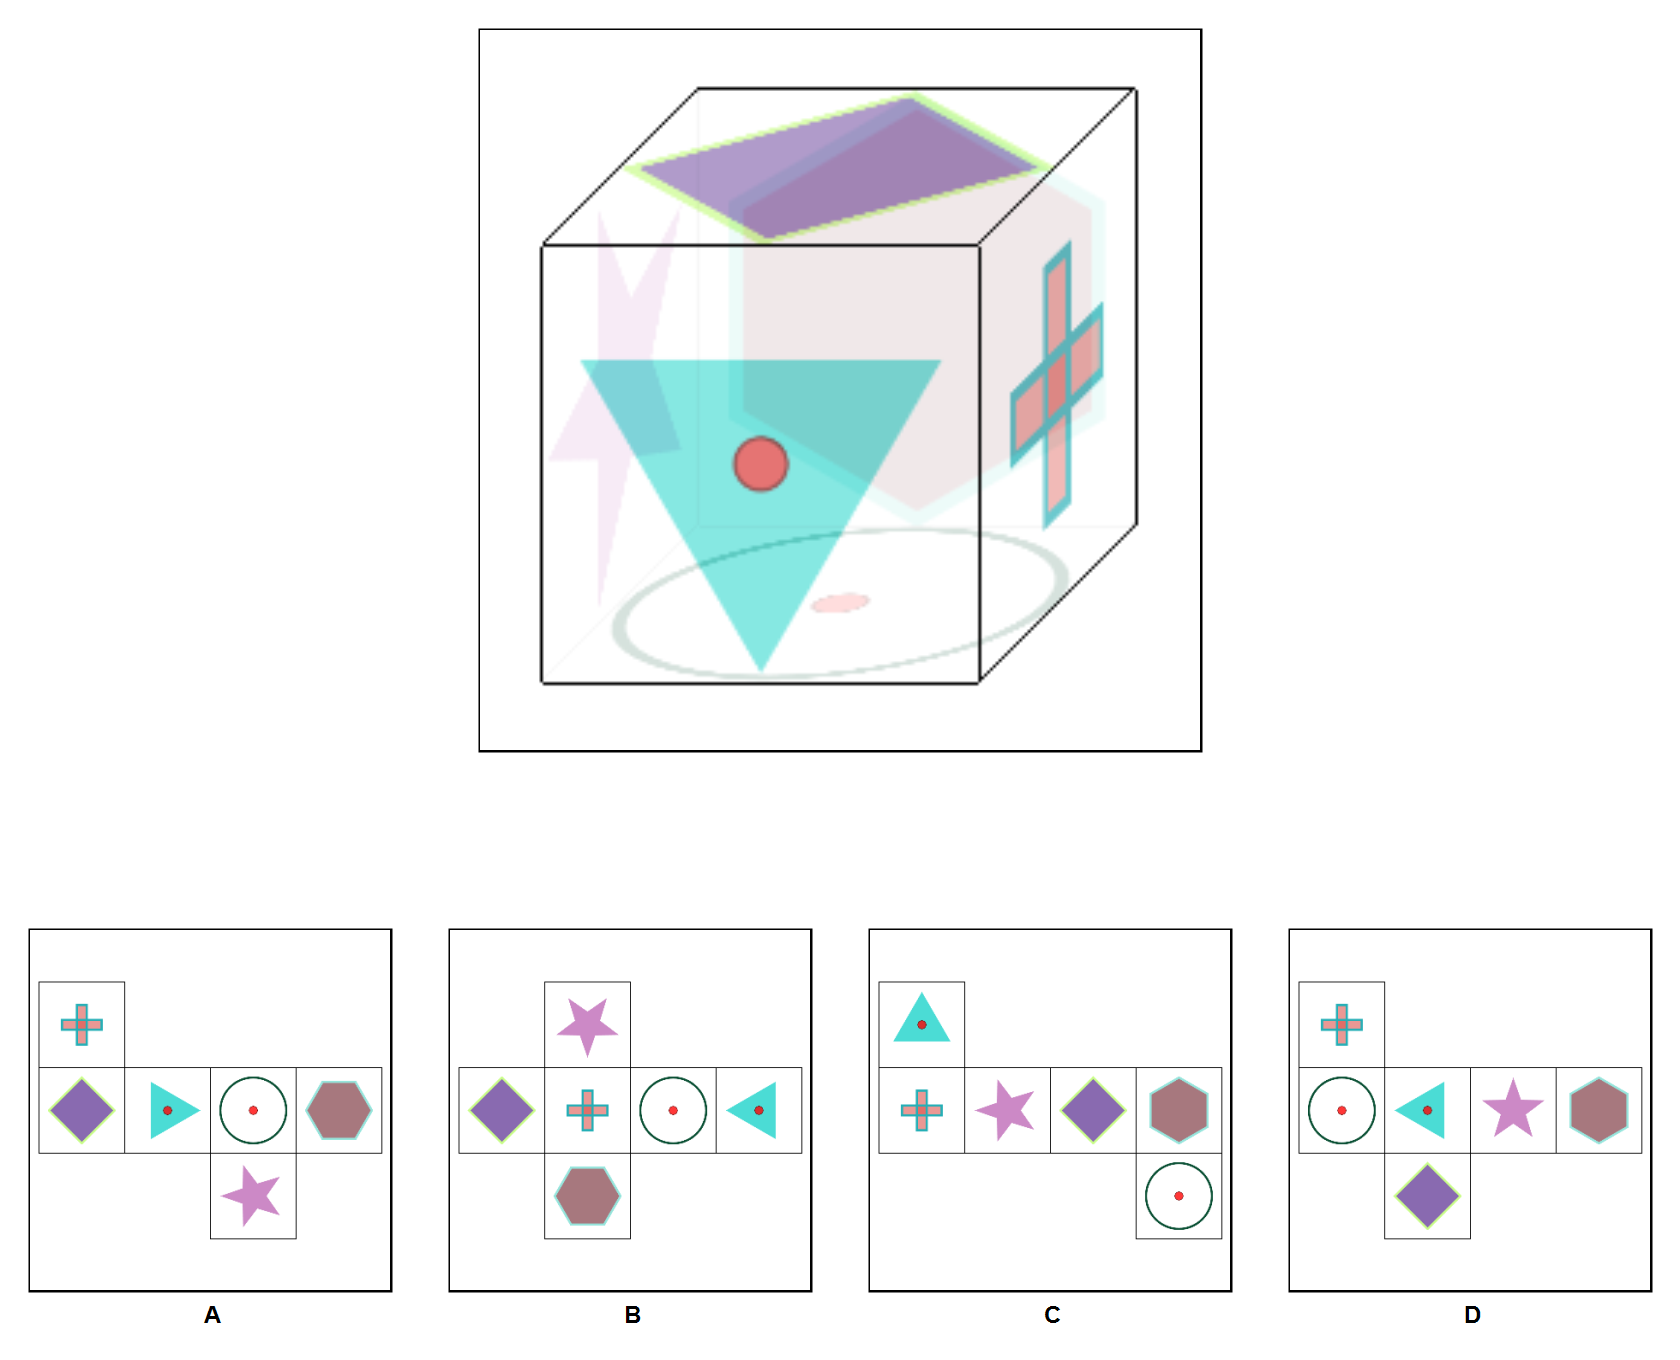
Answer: A